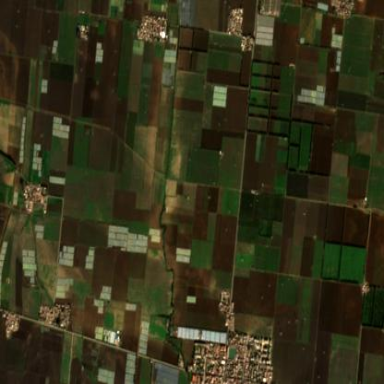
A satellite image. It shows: View of farmland.